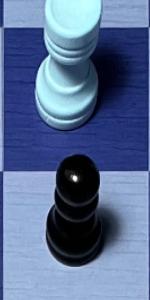
Label: Pawn_Black